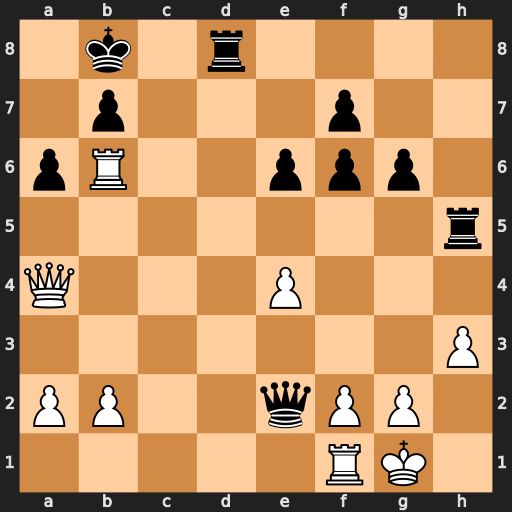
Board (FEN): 1k1r4/1p3p2/pR2ppp1/7r/Q3P3/7P/PP2qPP1/5RK1
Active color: w
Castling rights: -
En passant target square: -
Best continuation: Qc6 Rd7 Qxd7